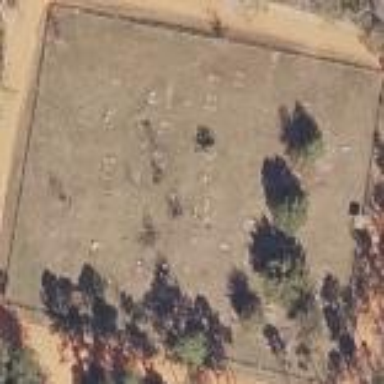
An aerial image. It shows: Cemetery.